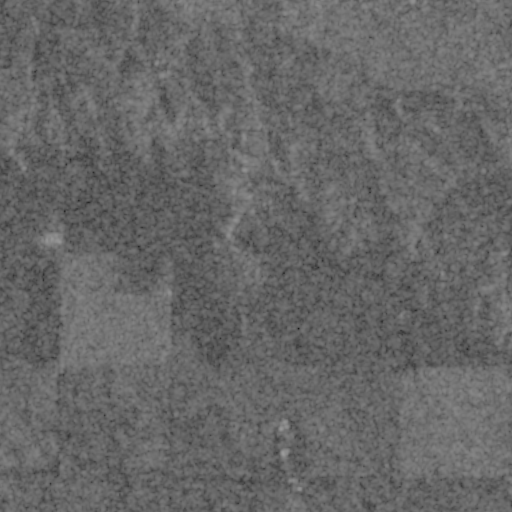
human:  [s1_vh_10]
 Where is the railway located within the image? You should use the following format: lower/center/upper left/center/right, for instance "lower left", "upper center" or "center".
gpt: The railway is located in the upper of the image.
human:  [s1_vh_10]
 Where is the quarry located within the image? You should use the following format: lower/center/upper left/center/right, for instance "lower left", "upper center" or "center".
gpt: There is no quarry in the image.

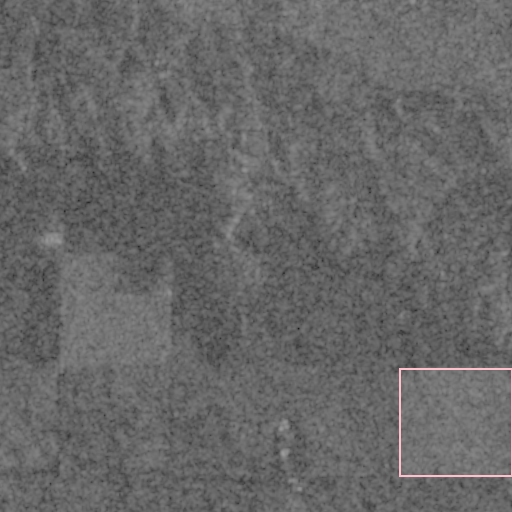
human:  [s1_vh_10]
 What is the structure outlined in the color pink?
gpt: The structure outlined in pink is a crop field.
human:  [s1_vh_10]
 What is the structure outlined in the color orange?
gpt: There is no orange outline.